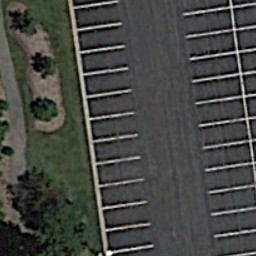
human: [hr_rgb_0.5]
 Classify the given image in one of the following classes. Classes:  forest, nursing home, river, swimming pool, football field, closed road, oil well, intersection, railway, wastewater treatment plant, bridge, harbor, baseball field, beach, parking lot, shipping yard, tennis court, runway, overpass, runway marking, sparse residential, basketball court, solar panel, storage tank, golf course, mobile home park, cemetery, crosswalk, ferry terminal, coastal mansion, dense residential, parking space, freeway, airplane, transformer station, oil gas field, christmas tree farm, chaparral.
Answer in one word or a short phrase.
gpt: parking space